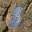
Label: 8